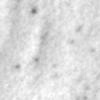
Label: no_change